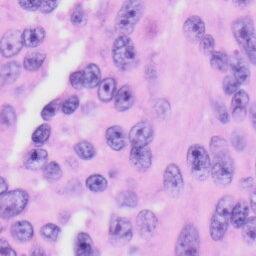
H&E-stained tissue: Skin